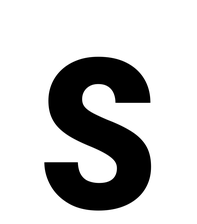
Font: Roboto_Condensed_SemiBold